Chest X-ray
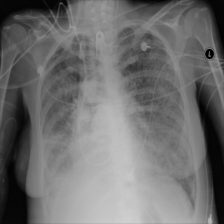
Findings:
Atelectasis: negative
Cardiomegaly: negative
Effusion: negative
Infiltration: positive
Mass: negative
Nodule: positive
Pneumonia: negative
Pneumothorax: negative
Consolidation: negative
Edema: negative
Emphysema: negative
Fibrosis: negative
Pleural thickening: negative
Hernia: negative